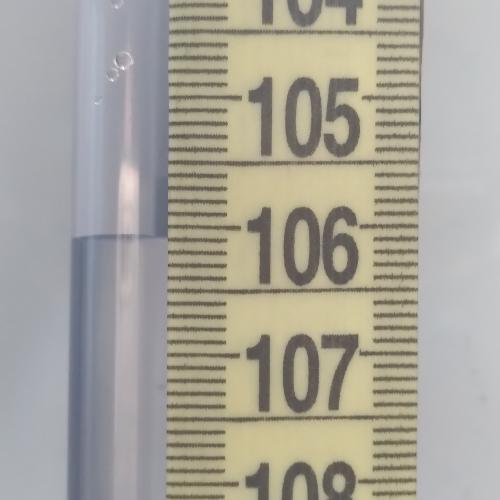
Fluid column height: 106.1 cm